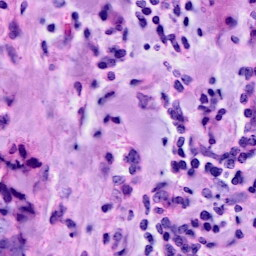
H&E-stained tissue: Breast